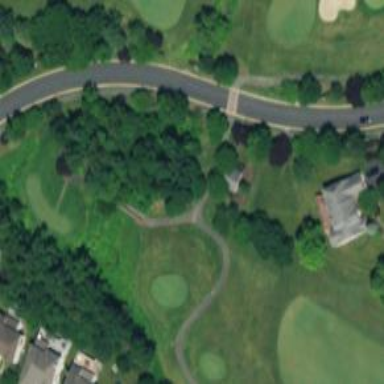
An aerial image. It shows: Service road designated as golf cart path.